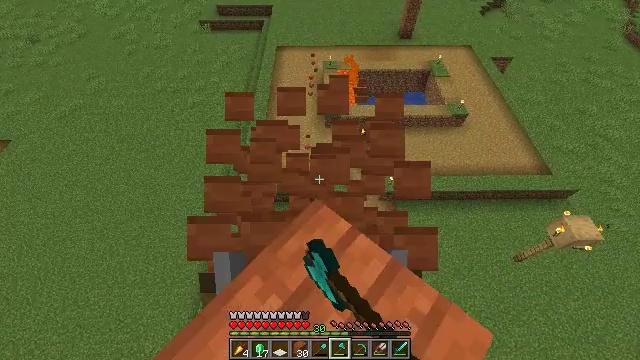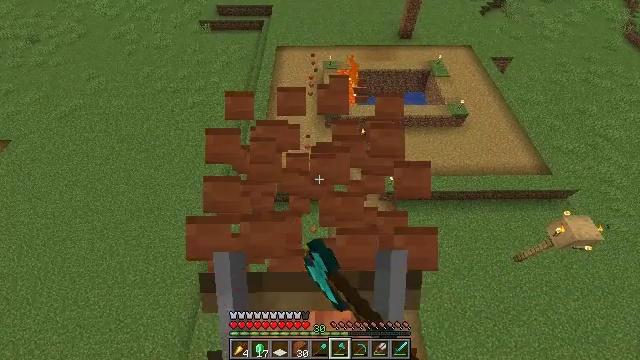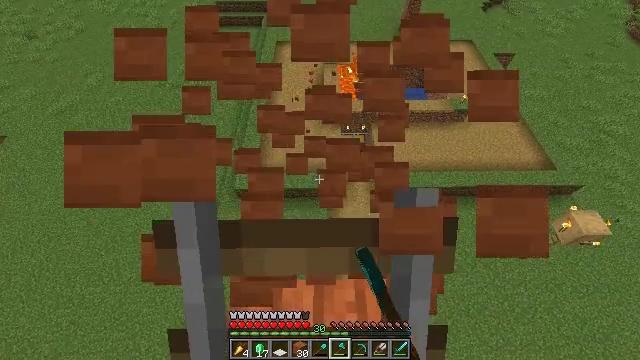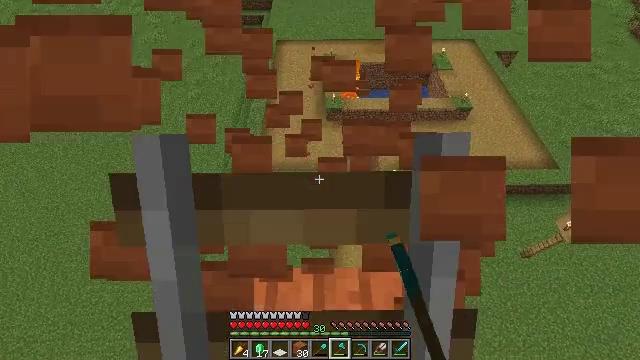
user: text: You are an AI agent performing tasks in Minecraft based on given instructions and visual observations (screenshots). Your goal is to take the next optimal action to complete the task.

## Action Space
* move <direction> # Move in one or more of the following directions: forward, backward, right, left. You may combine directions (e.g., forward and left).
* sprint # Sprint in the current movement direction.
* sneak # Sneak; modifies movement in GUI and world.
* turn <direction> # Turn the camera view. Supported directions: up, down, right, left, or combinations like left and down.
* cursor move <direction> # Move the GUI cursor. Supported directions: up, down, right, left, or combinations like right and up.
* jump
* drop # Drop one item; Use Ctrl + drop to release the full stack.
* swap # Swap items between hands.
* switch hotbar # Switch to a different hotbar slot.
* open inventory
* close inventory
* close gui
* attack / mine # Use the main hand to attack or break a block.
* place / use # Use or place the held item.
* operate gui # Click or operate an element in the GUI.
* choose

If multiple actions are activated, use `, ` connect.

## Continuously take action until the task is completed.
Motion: motion action
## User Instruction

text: Collect acacia planks from a structure.
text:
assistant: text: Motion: sneak, attack / mine
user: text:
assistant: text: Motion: sneak, attack / mine
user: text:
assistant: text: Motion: sneak
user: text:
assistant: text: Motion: sneak